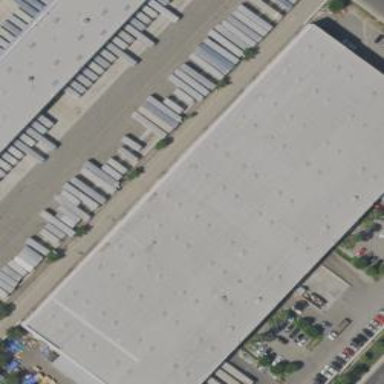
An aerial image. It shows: Warehouse.